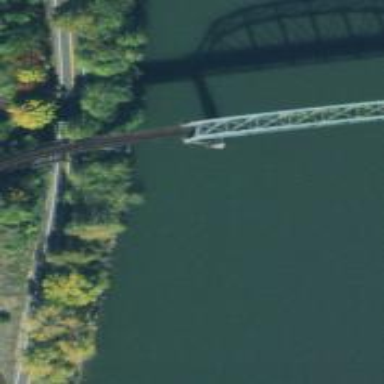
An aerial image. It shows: Disused railway bridge.